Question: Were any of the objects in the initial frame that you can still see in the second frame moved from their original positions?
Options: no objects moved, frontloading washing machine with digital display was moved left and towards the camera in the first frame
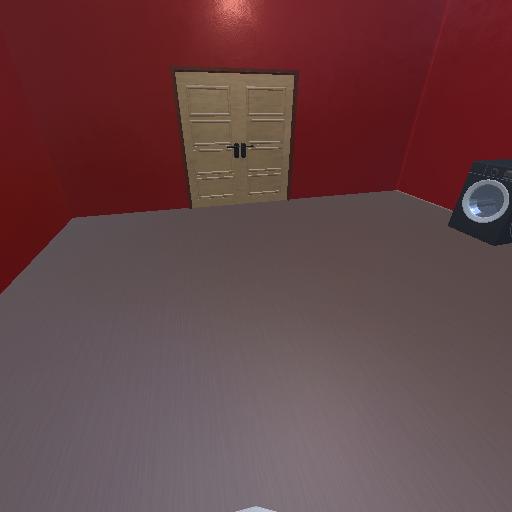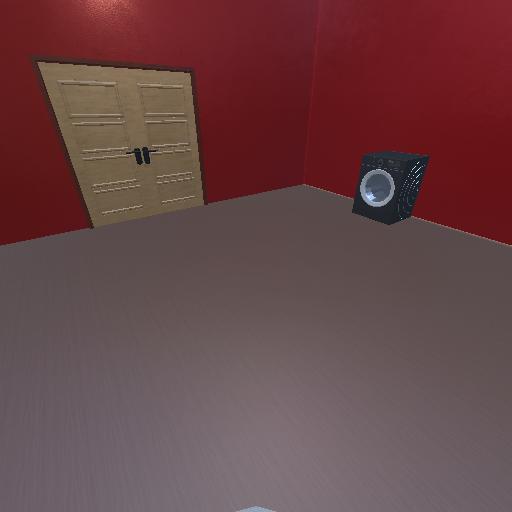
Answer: no objects moved